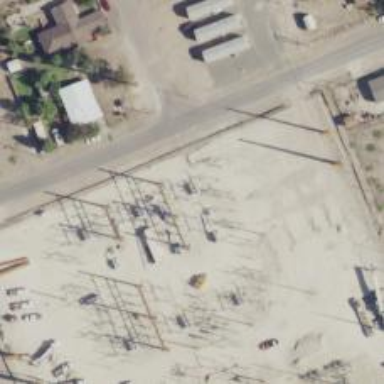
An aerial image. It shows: Switch used for power control.